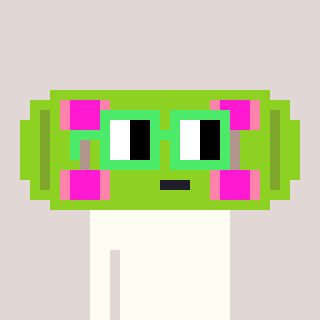
a pixel art character with square light green glasses, a skateboard-shaped head and a purple-colored body on a warm background